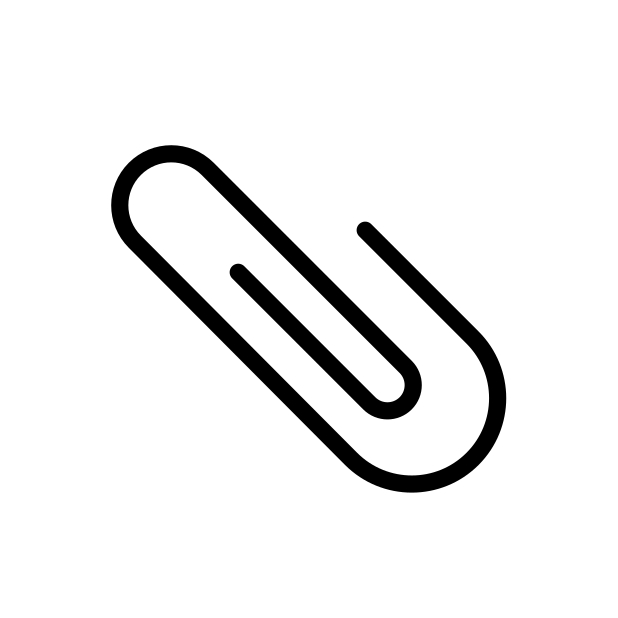
paperclip